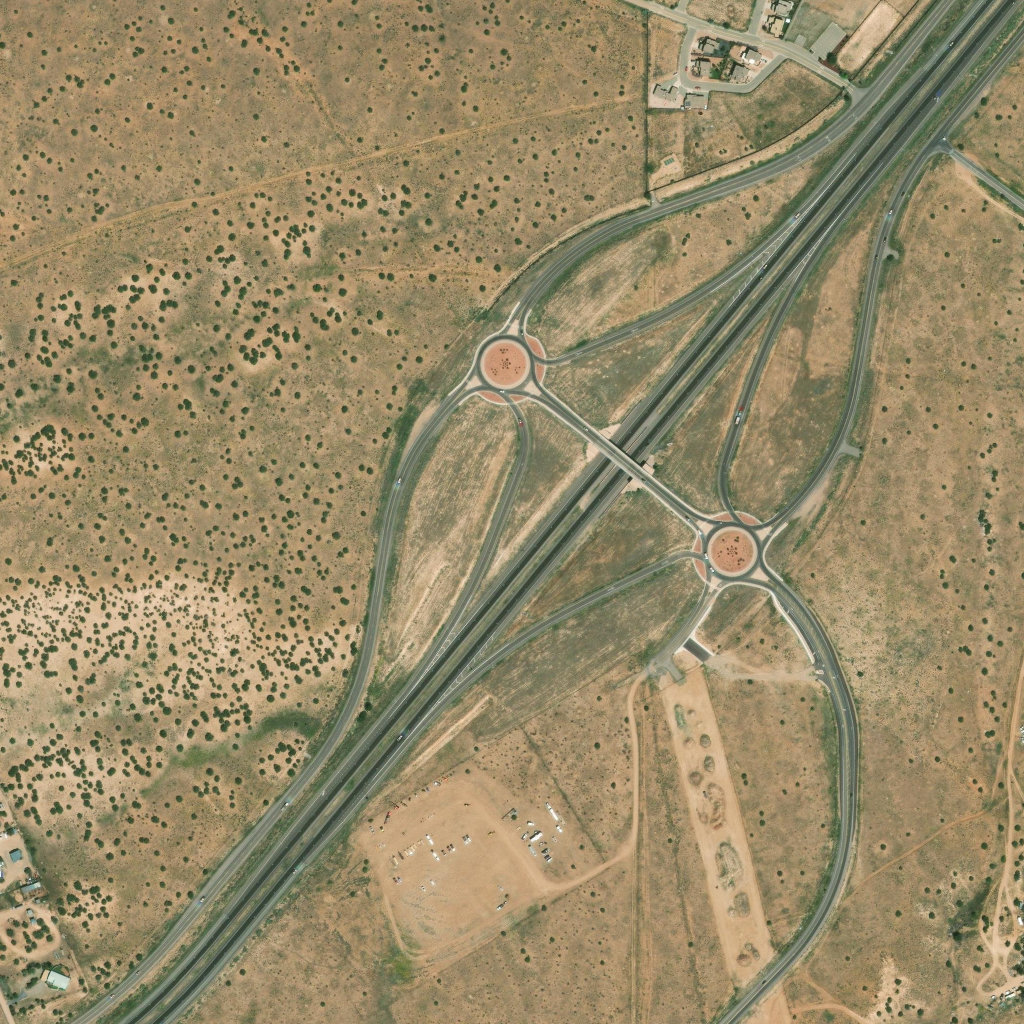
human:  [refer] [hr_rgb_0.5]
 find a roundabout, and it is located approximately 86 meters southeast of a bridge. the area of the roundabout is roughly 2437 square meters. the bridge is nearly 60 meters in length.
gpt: <box>[[68, 50, 74, 57, 0]]</box>

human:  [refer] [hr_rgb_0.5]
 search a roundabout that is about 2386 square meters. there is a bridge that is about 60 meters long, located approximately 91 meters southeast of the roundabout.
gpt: <box>[[45, 31, 53, 39, 0]]</box>